Field crop: maize
Growth stage: 2
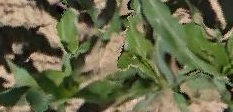
Species: maize